Question: I want to put the .e div in the .second div up by 50%. My goal is to get rid of the white space between the two .e divs.
I want to do this without explicitly moving the div up (ex. position: relative; top: -50%;). I noticed that doing float: right; on the .first div fixes the layout issue, but destroys the order of the HTML contents.
Here's a picture of what I'm trying to do:

'''
html, body {
height: 100%;
width: 100%;
margin: 0;
}
h1, h2, h3, h4, h5, h6 {
margin: 0;
}
body {
font-family: 'Montserrat', Helvetica, Arial, sans-serif;
}
body .a {
background: #f04576;
}
body .b {
background: #53a2e3;
}
body .c {
background: #ef4658;
text-align: right;
}
body .d {
background: #f4ad49;
text-align: left;
}
body .e {
background: #69de92;
}
body .first {
height: 100%;
width: 100%;
}
body .second {
height: 100%;
width: 100%;
}
body .tall:nth-child(2n) {
position: relative;
top: -50%;
}
body .tall, body .long, body .square {
float: left;
}
body .tall {
height: calc(100% - 4rem);
width: calc(25% - 4rem);
padding: 2rem;
font-size: 2.5rem;
text-transform: uppercase;
}
body .long {
height: calc(50% - 4rem);
width: calc(50% - 4rem);
padding: 2rem;
font-size: 2.5rem;
text-transform: uppercase;
}
body .square {
height: calc(50% - 4rem);
width: calc(25% - 4rem);
padding: 2rem;
font-size: 2.5rem;
text-transform: uppercase;
text-align: center;
}
'''
'''
<div class='first'>
<div class='a tall'>A</div>
<div class='c square'>B</div>
<div class='b long'>C</div>
<div class='d long'>D</div>
<div class='e square'>E</div>
</div>
<div class='second'>
<div class='a square'>A</div>
<div class='c long'>B</div>
<div class='b long'>C</div>
<div class='d square'>D</div>
<div class='e tall'>E</div>
</div>
'''
I don't want to do 'position: relative; top: -50%;', because if I repeat my HTML, I'm left with a giant gap after each .second div. Here's an example:
'''
html,
body {
height: 100%;
width: 100%;
margin: 0;
}
h1,
h2,
h3,
h4,
h5,
h6 {
margin: 0;
}
body {
font-family: 'Montserrat', Helvetica, Arial, sans-serif;
}
body .a {
background: #f04576;
}
body .b {
background: #53a2e3;
}
body .c {
background: #ef4658;
text-align: right;
}
body .d {
background: #f4ad49;
text-align: left;
}
body .e {
background: #69de92;
}
body .first {
height: 100%;
width: 100%;
}
body .second {
height: 100%;
width: 100%;
}
body .tall:nth-child(2n) {
position: relative;
top: -50%;
}
body .tall,
body .long,
body .square {
float: left;
}
body .tall {
height: calc(100% - 4rem);
width: calc(25% - 4rem);
padding: 2rem;
font-size: 2.5rem;
text-transform: uppercase;
}
body .long {
height: calc(50% - 4rem);
width: calc(50% - 4rem);
padding: 2rem;
font-size: 2.5rem;
text-transform: uppercase;
}
body .square {
height: calc(50% - 4rem);
width: calc(25% - 4rem);
padding: 2rem;
font-size: 2.5rem;
text-transform: uppercase;
text-align: center;
}
'''
'''
<div class='first'>
<div class='a tall'>A</div>
<div class='c square'>B</div>
<div class='b long'>C</div>
<div class='d long'>D</div>
<div class='e square'>E</div>
</div>
<div class='second'>
<div class='a square'>A</div>
<div class='c long'>B</div>
<div class='b long'>C</div>
<div class='d square'>D</div>
<div class='e tall'>E</div>
</div>
<!-- Repeating the code -->
<div class='first'>
<div class='a tall'>A</div>
<div class='c square'>B</div>
<div class='b long'>C</div>
<div class='d long'>D</div>
<div class='e square'>E</div>
</div>
<div class='second'>
<div class='a square'>A</div>
<div class='c long'>B</div>
<div class='b long'>C</div>
<div class='d square'>D</div>
<div class='e tall'>E</div>
</div>
'''
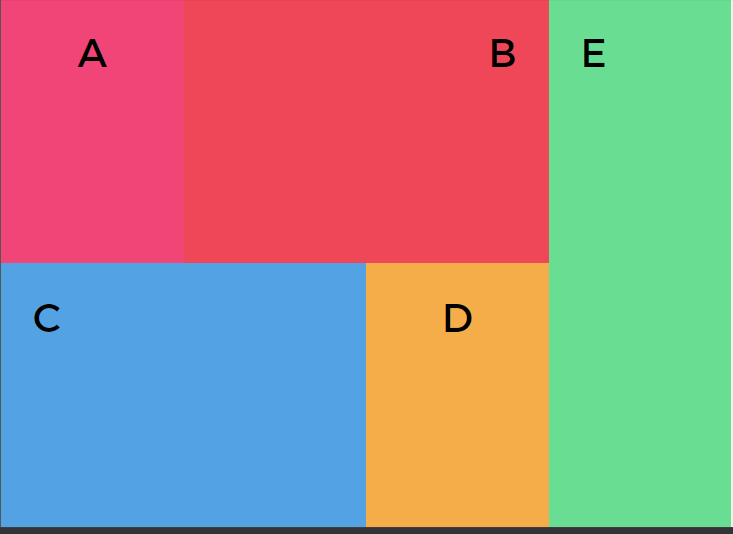
Answer: You have to change this code:
'''
body .tall:nth-child(2n) {
position: relative;
top: -50%;
}
'''
to
'''
body .second .tall {
position: relative;
top: -50%;
}
'''
or to
'''
body .second .tall {
position: absolute;
right: 0;
}
'''
'''
html, body {
height: 100%;
width: 100%;
margin: 0;
}
h1, h2, h3, h4, h5, h6 {
margin: 0;
}
body {
font-family: 'Montserrat', Helvetica, Arial, sans-serif;
}
body .a {
background: #f04576;
}
body .b {
background: #53a2e3;
}
body .c {
background: #ef4658;
text-align: right;
}
body .d {
background: #f4ad49;
text-align: left;
}
body .e {
background: #69de92;
}
body .first {
height: 100%;
width: 100%;
}
body .second {
height: 100%;
width: 100%;
}
body .second .tall {
position: absolute;
right: 0;
}
body .tall, body .long, body .square {
float: left;
}
body .tall {
height: calc(100% - 4rem);
width: calc(25% - 4rem);
padding: 2rem;
font-size: 2.5rem;
text-transform: uppercase;
}
body .long {
height: calc(50% - 4rem);
width: calc(50% - 4rem);
padding: 2rem;
font-size: 2.5rem;
text-transform: uppercase;
}
body .square {
height: calc(50% - 4rem);
width: calc(25% - 4rem);
padding: 2rem;
font-size: 2.5rem;
text-transform: uppercase;
text-align: center;
}
'''
'''
<div class='first'>
<div class='a tall'>A</div>
<div class='c square'>B</div>
<div class='b long'>C</div>
<div class='d long'>D</div>
<div class='e square'>E</div>
</div>
<div class='second'>
<div class='a square'>A</div>
<div class='c long'>B</div>
<div class='b long'>C</div>
<div class='d square'>D</div>
<div class='e tall'>E</div>
</div>
<!-- Repeating the code -->
<div class='first'>
<div class='a tall'>A</div>
<div class='c square'>B</div>
<div class='b long'>C</div>
<div class='d long'>D</div>
<div class='e square'>E</div>
</div>
<div class='second'>
<div class='a square'>A</div>
<div class='c long'>B</div>
<div class='b long'>C</div>
<div class='d square'>D</div>
<div class='e tall'>E</div>
</div>
<div class='first'>
<div class='a tall'>A</div>
<div class='c square'>B</div>
<div class='b long'>C</div>
<div class='d long'>D</div>
<div class='e square'>E</div>
</div>
<div class='second'>
<div class='a square'>A</div>
<div class='c long'>B</div>
<div class='b long'>C</div>
<div class='d square'>D</div>
<div class='e tall'>E</div>
</div>
<!-- Repeating the code -->
<div class='first'>
<div class='a tall'>A</div>
<div class='c square'>B</div>
<div class='b long'>C</div>
<div class='d long'>D</div>
<div class='e square'>E</div>
</div>
<div class='second'>
<div class='a square'>A</div>
<div class='c long'>B</div>
<div class='b long'>C</div>
<div class='d square'>D</div>
<div class='e tall'>E</div>
</div>
'''